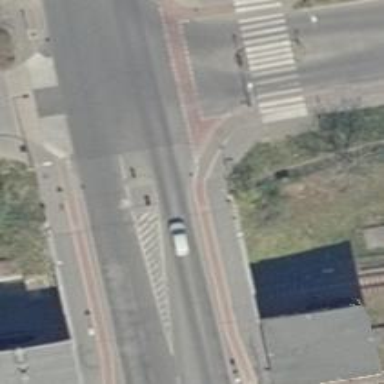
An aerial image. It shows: Sidewalk with ramp.